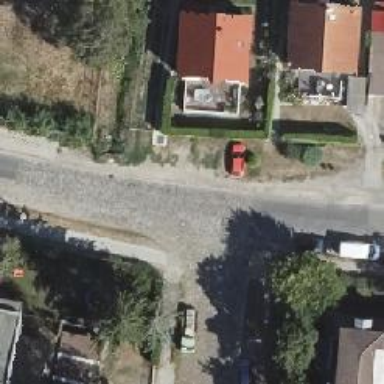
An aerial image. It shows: Residential road.